Question:
I would like to know if there is a command/API call (or set of commands/API calls) that calculates each of (Virtual Memory, File Cache and App Memory) parameters listed in the screen shot above.
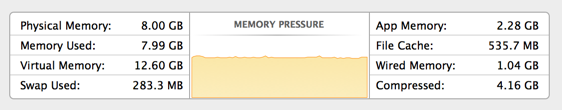
Answer: You can use 'vm_stat' and 'sysctl' terminal commands. Although there was no straightforward way or documentation on how to extract the new attributes from these commands, we had to do some trial and error till we discovered the relations between parameters in the commands and the attribute we need to calculate.
The Steps are as the following:
1. Run vm_stat
2. Run "sysctl hw.memsize" and "sysctl vm.swapusage".
3. The relationship between Memory usage which appears in Activity Monitor and previous commands are described in How to calc Memory usage in Mavericks programmatically.
Sample output from 'vm_stat':
'''
Mach Virtual Memory Statistics: (page size of 4096 bytes)
Pages free: 24428.
Pages active: <PHONE>.
Pages inactive: 626002.
Pages speculative: 184530.
Pages throttled: 0.
Pages wired down: 156244.
Pages purgeable: 9429.
"Translation faults": <PHONE>.
Pages copy-on-write: 557301.
Pages zero filled: <PHONE>.
Pages reactivated: 74.
Pages purged: 52633.
File-backed pages: 660167.
Anonymous pages: <PHONE>.
Pages stored in compressor: 644.
Pages occupied by compressor: 603.
Decompressions: 18.
Compressions: 859.
Pageins: 253589.
Pageouts: 0.
Swapins: 0.
Swapouts: 0.
'''